Question: from yesterday I'm facing a strange behavior with 'grunt-node-inspector'.
As I debug my app, I was used to set breakpoint and watch expression, then if my watched variable is an Array or a Object I could click on the grey arrow to see the properties (or the elements in the array). Now If I click on that arrow, simply nothing is happening...

I've not updated anything, so I can't understand why the inspector start behaving like this.
'node' version is: 'v0.10.31'
'grunt-node-inspector' is '0.1.5'
'node-inspector'is '0.7.4'
Any Idea on how to solve this?
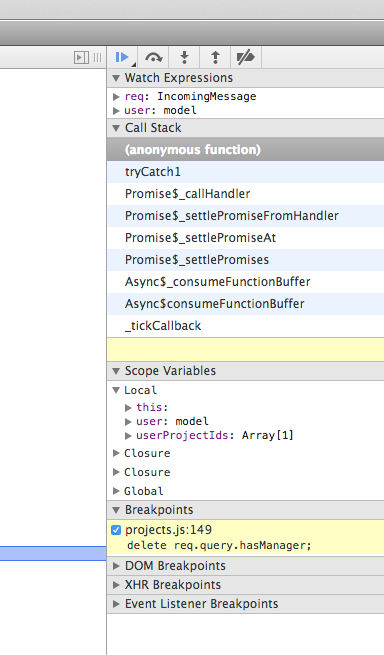
Answer: I had the same problem.
I've just updated node-inspector from '0.7.4' to '0.8.3' using the npm update command and it is now fixed.
To check what global packages can be updated run 'npm -g outdated'. A list of outdated global packages will be shown.
Run 'npm update -g node-inspector' if it is shown as needing an update.
If it doesn't show in the list of global outdated packages you may have installed it locally to your project.
Navigate to your project directory that contains the package.json file.
Run the same commands as above but do not include the '-g' flag.
This should update node-inspector and fix your problem.